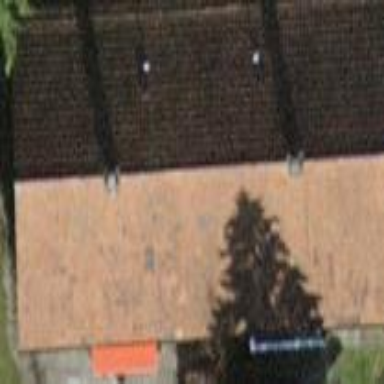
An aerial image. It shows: Building with tiled roof.